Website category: university
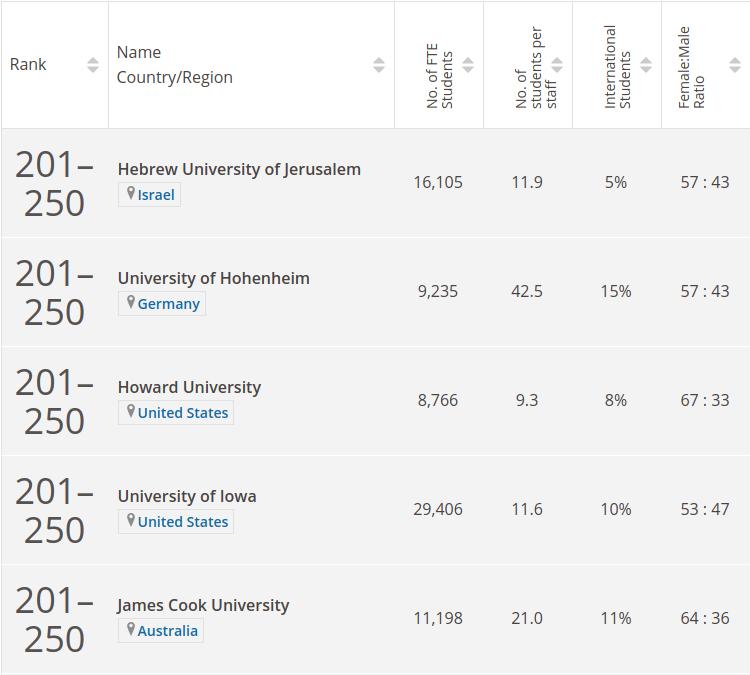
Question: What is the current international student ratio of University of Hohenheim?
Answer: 15%

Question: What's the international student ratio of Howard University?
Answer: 8%

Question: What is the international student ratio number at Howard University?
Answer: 8%

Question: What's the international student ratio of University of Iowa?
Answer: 10%

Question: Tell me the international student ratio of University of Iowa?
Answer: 10%

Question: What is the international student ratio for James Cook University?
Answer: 11%

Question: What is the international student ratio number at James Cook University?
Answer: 11%

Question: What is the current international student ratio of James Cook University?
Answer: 11%

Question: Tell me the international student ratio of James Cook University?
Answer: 11%

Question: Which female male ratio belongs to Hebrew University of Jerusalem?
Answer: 57 : 43

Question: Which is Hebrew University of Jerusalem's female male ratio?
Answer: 57 : 43

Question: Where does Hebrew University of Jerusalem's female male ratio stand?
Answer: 57 : 43

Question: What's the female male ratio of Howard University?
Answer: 67 : 33

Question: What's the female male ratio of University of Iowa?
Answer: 53 : 47

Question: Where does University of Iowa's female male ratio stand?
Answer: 53 : 47

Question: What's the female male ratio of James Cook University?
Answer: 64 : 36

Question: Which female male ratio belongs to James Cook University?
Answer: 64 : 36

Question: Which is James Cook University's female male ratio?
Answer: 64 : 36

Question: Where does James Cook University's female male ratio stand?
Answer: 64 : 36

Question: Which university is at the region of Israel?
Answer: Hebrew University of Jerusalem

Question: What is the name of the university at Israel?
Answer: Hebrew University of Jerusalem

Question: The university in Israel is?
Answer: Hebrew University of Jerusalem

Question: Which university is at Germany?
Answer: University of Hohenheim

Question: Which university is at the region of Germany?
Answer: University of Hohenheim

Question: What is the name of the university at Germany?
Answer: University of Hohenheim

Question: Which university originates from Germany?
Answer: University of Hohenheim

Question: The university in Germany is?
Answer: University of Hohenheim

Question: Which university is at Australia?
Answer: James Cook University

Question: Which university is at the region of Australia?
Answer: James Cook University

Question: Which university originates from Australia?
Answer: James Cook University

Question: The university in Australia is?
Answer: James Cook University

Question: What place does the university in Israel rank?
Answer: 201250

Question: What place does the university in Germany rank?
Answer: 201250

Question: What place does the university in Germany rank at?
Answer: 201250

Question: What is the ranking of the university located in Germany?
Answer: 201250

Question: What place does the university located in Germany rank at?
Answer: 201250

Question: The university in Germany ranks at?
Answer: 201250

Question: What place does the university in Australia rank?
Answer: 201250

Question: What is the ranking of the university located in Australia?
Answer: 201250